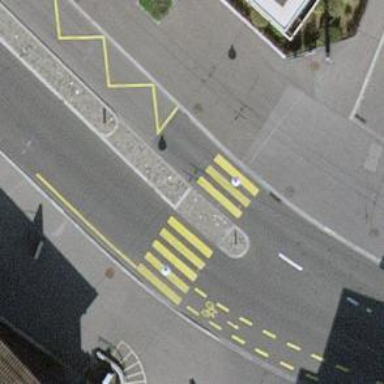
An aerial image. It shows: Footway crossing with marked asphalt surface.